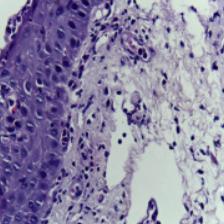
Diagnosis: Normal